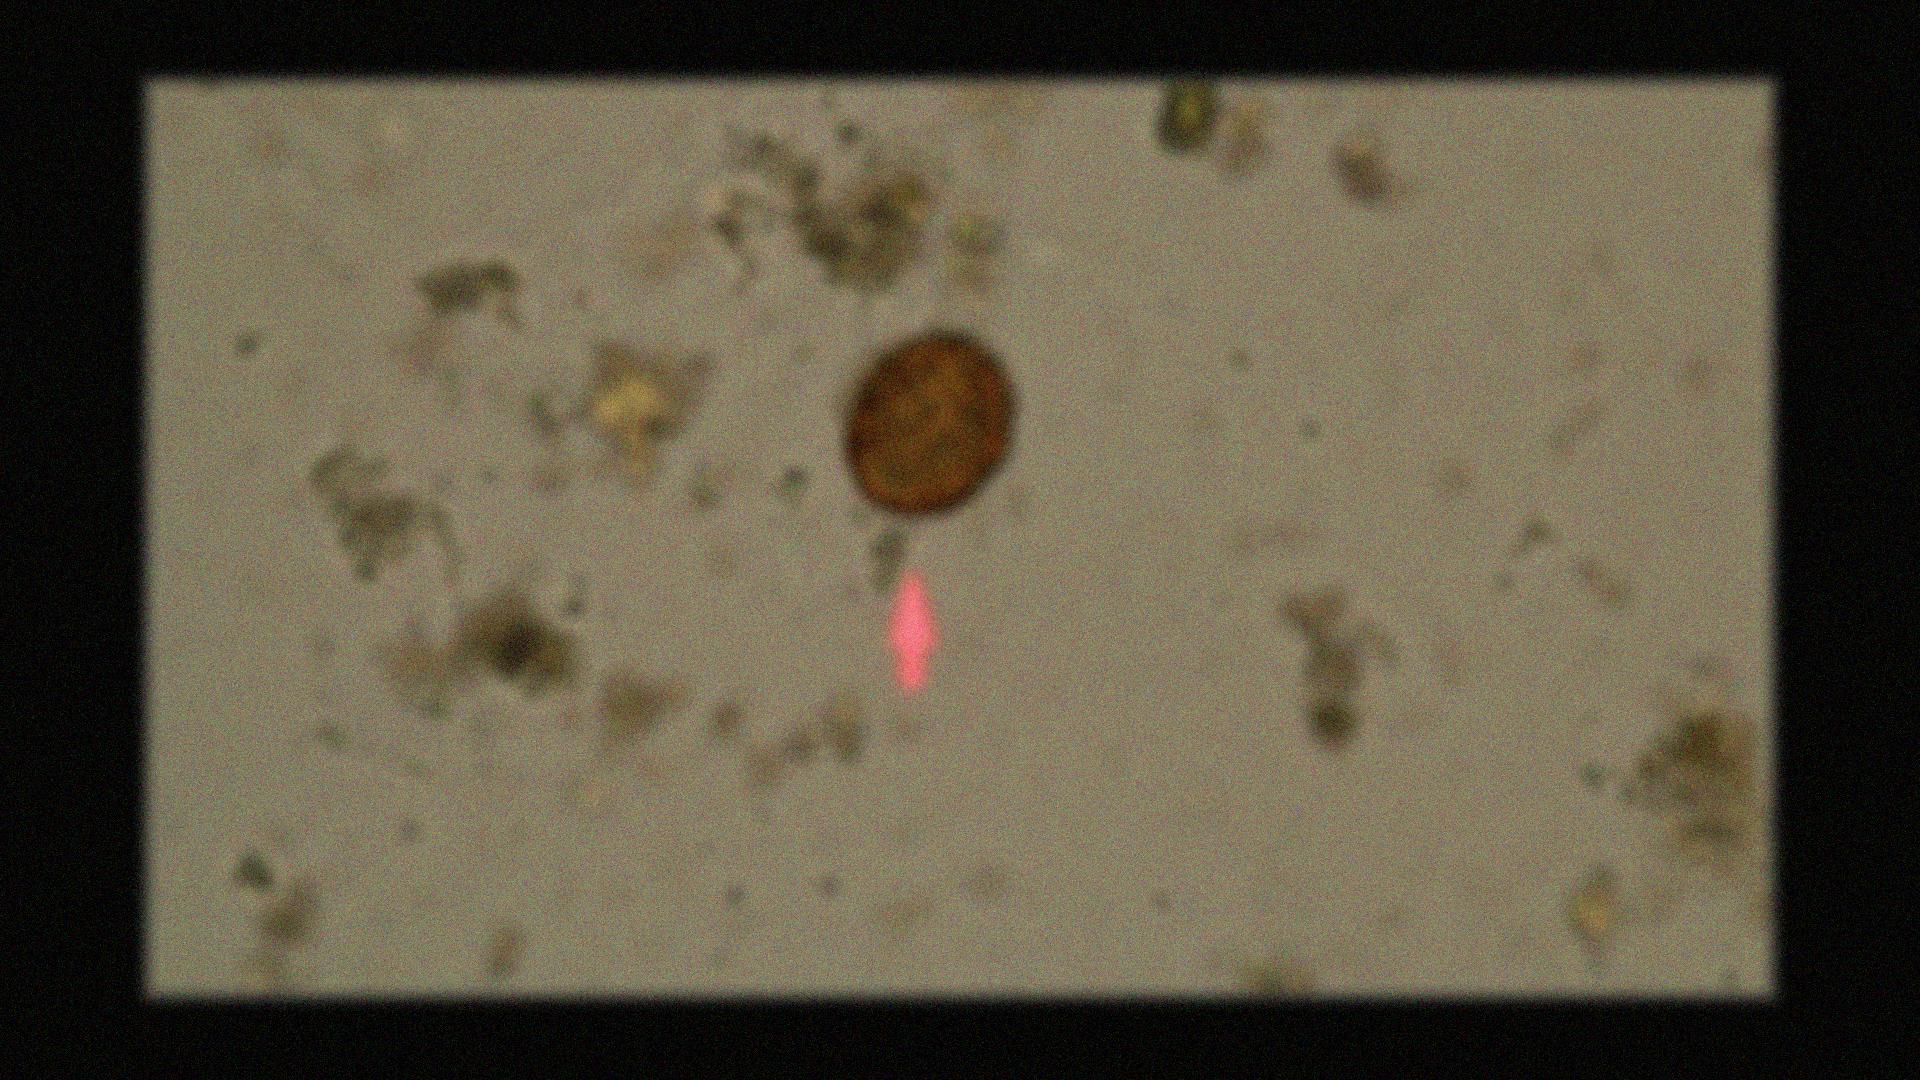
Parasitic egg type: Ascaris lumbricoides